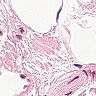
Metastatic tissue present: no